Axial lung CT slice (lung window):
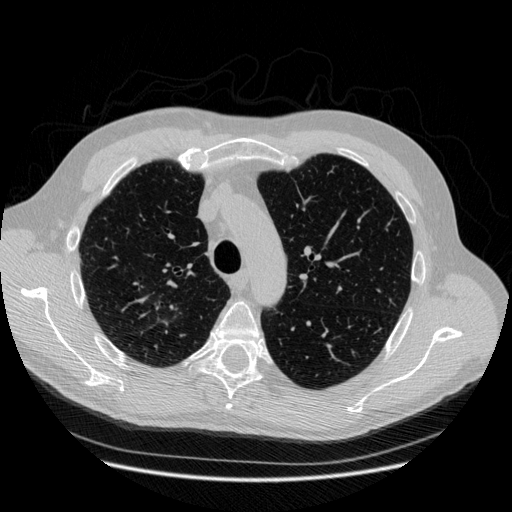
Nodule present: no